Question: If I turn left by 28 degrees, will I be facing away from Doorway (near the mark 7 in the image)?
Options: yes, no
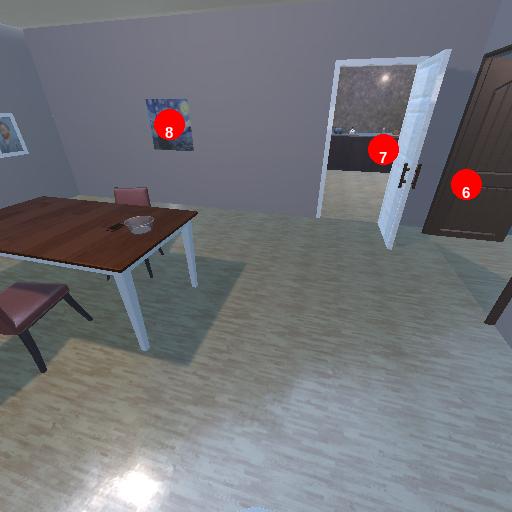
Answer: yes